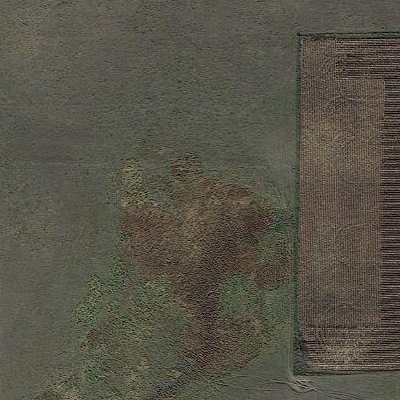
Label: Field